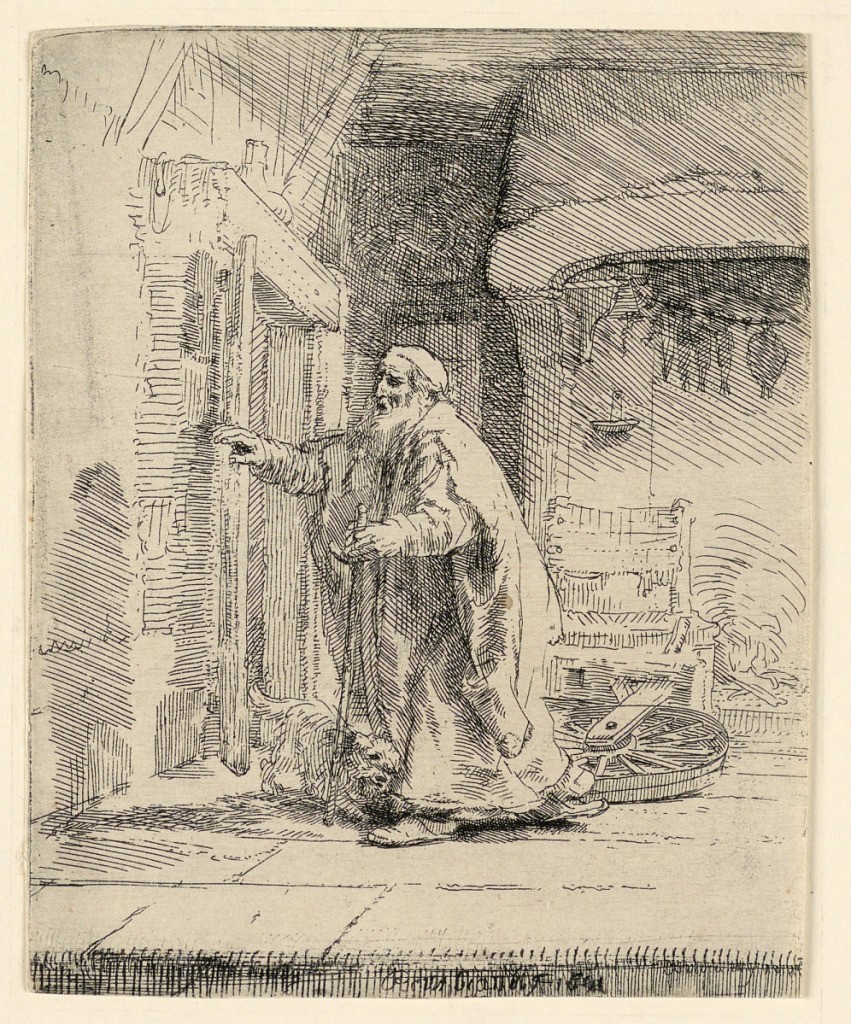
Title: The Blindness of Tobit: The Larger Plate
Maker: Rembrandt Harmensz van Rijn, Dutch, 1606–1669
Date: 1651
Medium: Etching with drypoint on laid paper
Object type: Print
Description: Interior: The Figure of Tobit is seen, walking to left, the head shown almost in profile. He holds a cane in his left hand. his dog is at his feet. Signed and dated in plate, lower center: "Rembrandt f. 1651."